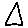
Label: triangle